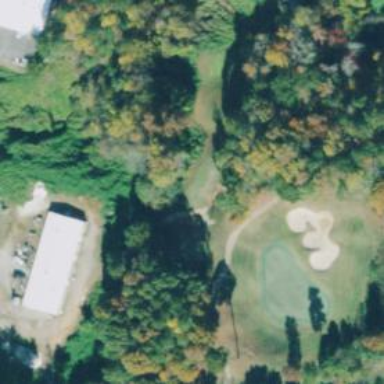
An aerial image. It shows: Grass area designated as golf tee.